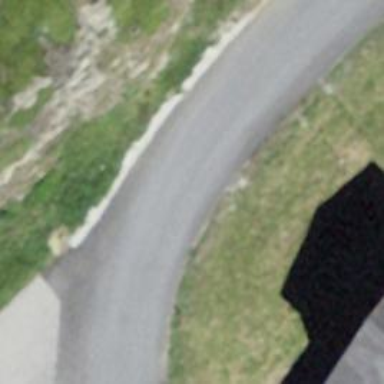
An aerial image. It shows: Well-maintained track road with grade 1 tracktype.